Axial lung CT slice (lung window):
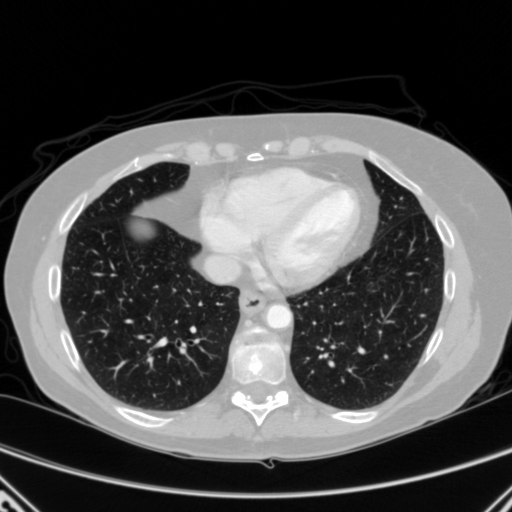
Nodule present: no